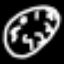
Label: clock